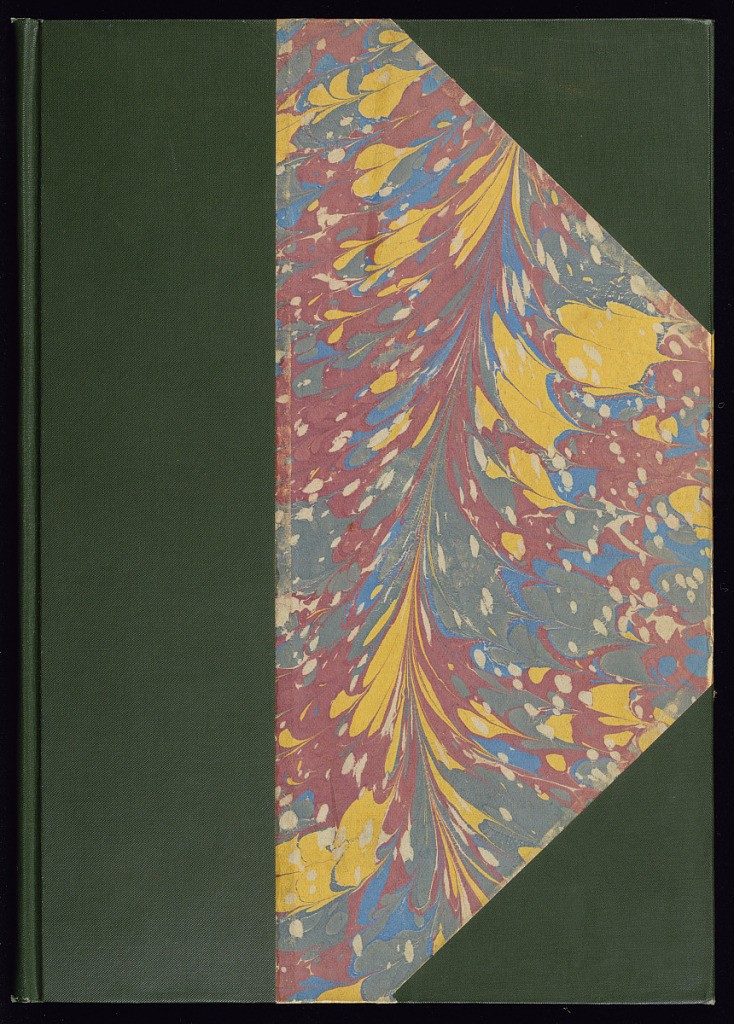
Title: Album of Ornament Designs
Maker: Pierre Gandin, French, active 15??-16??
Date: early 17th century
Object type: Album
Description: Album of ornament designs or jewelry patterns in silhouette featuring c-scrolls, dots, scrolling leaves, and fleurons. The plates are numbered and signed. Bound in a green glazed cloth three quarter binding with marbled papers, signed ‘VAUTHRIN RELIEUR' on upper cover fly-leaf.